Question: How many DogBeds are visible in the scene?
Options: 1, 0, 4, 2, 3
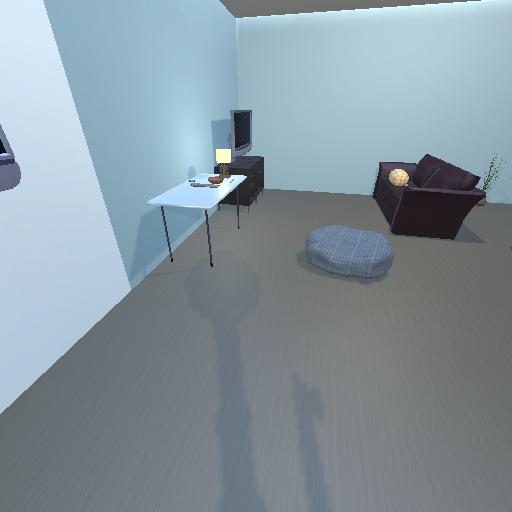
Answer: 1